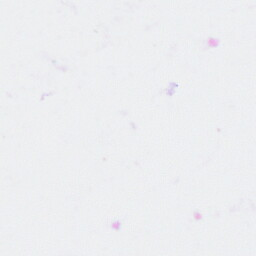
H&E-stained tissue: Breast